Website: lowes
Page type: billing-address
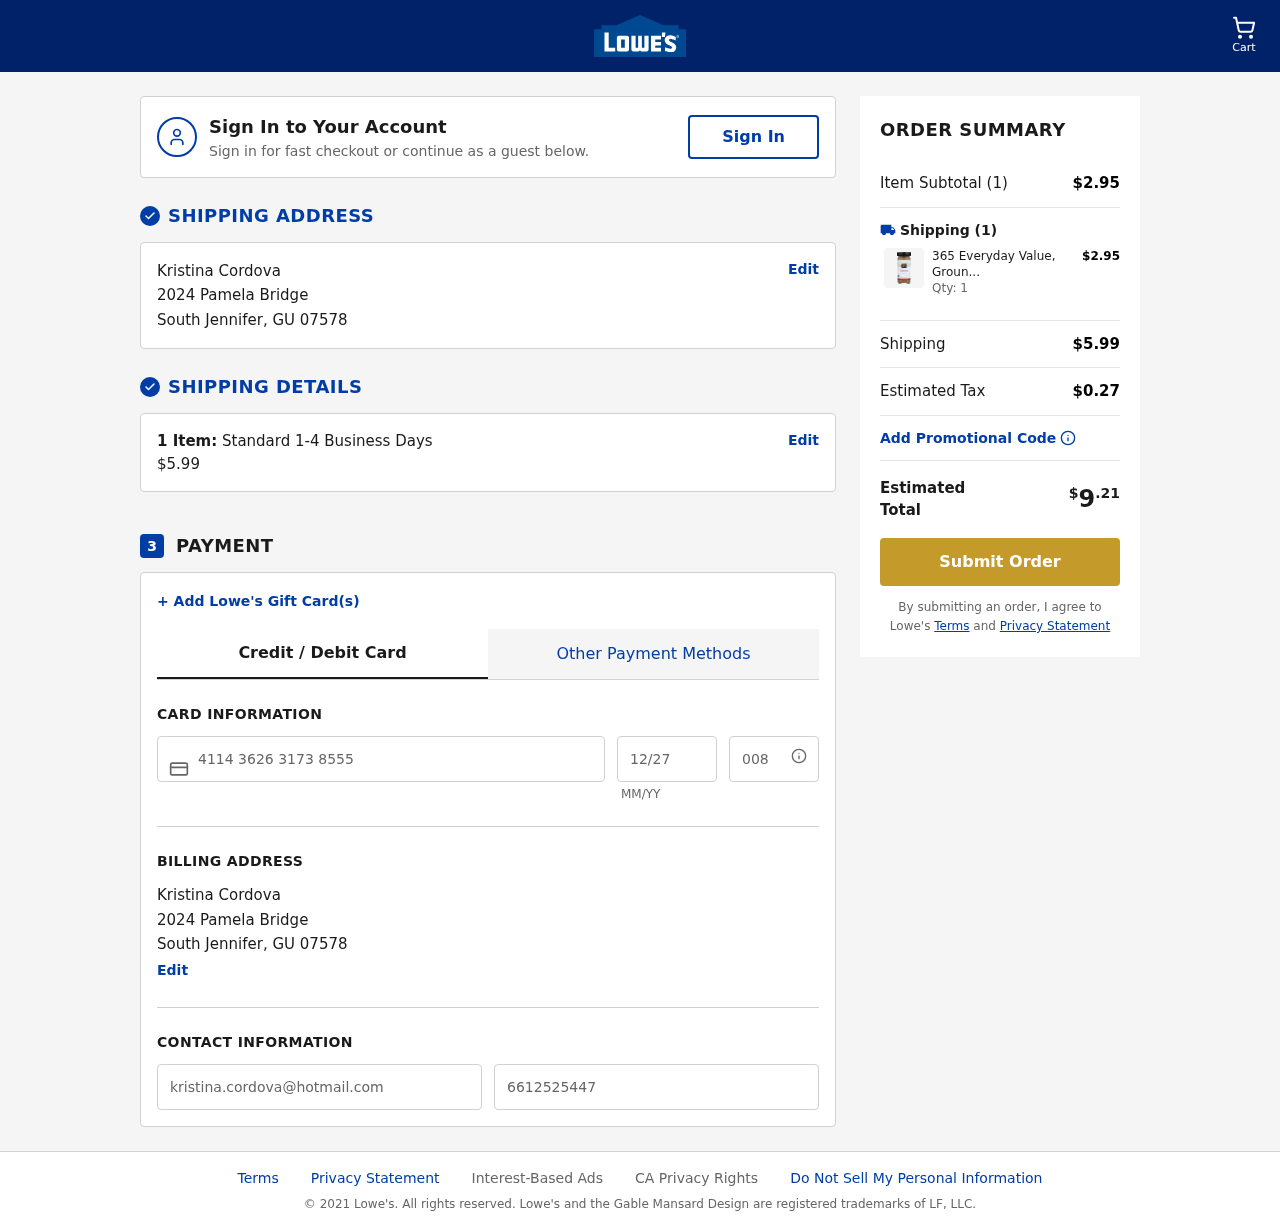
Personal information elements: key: PII_CARD_CVV
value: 008
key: PII_CARD_EXPIRY
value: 12/27
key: PII_CARD_NUMBER
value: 4114 3626 3173 8555
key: PII_CITY
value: South Jennifer
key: PII_EMAIL
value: kristina.cordova@hotmail.com
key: PII_FULLNAME
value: Kristina Cordova
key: PII_PHONE
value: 6612525447
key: PII_POSTCODE
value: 07578
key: PII_STATE_ABBR
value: GU
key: PII_STREET
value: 2024 Pamela Bridge
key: PII_FULLNAME2
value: Kristina Cordova
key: PII_STREET2
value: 2024 Pamela Bridge
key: PII_CITY2
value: South Jennifer
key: PII_STATE_ABBR2
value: GU
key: PII_POSTCODE2
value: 07578
Product elements: key: PRODUCT1_NAME
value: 365 Everyday Value, Ground Cumin, 1.52 oz
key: PRODUCT1_PRICE
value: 2.95
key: PRODUCT1_QUANTITY
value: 1
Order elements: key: ORDER_NUM_ITEMS
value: Cart
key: ORDER_NUM_ITEMS
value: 1 Item:
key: ORDER_NUM_ITEMS
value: Item Subtotal (1)
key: ORDER_SHIPPING_COST
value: $5.99
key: ORDER_SUBTOTAL
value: $2.95
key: ORDER_TAX
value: $0.27
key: ORDER_TOTAL
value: $9.21